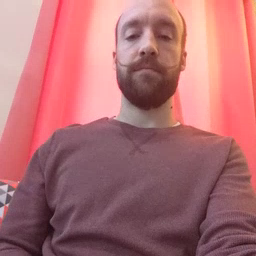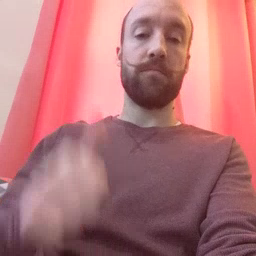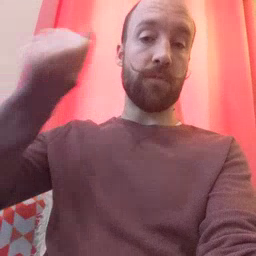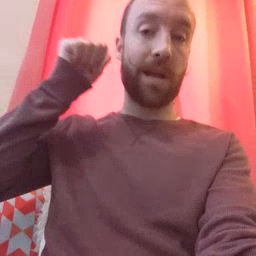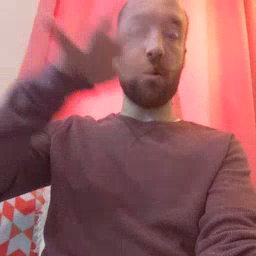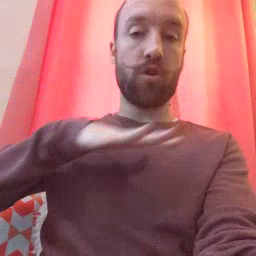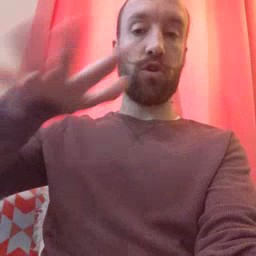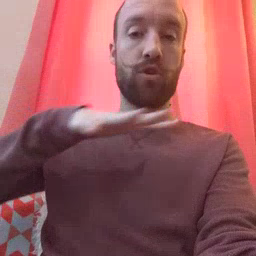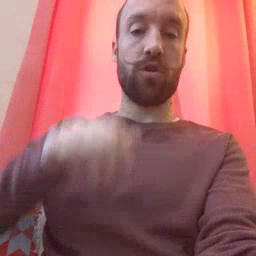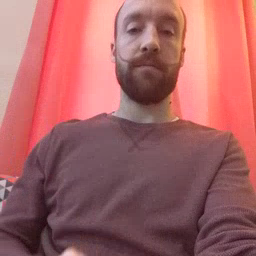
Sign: backyard